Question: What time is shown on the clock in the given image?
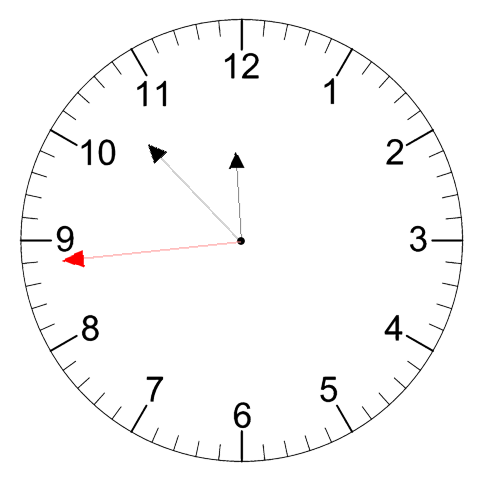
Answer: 11:52:44